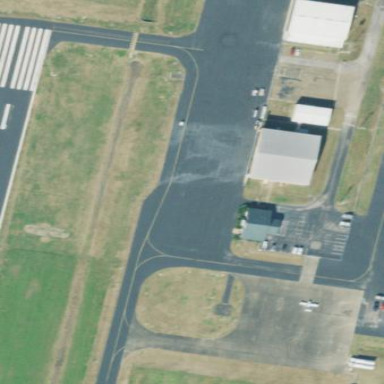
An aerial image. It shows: Apron at the airport.